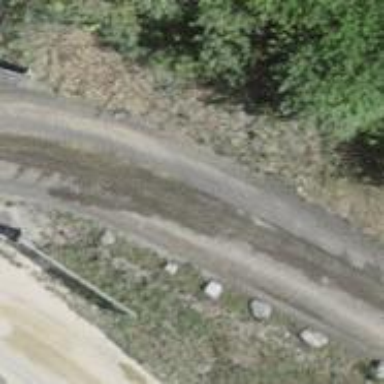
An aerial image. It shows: Service road with unpaved surface.